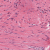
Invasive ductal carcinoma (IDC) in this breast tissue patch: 0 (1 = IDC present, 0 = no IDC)